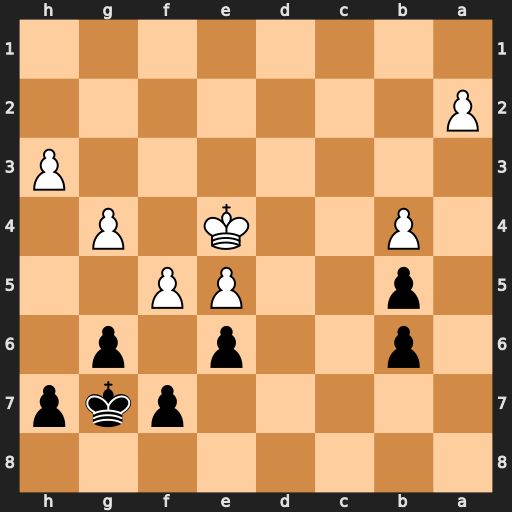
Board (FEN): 8/5pkp/1p2p1p1/1p2PP2/1P2K1P1/7P/P7/8
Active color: b
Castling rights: -
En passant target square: -
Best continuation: gxf5+ gxf5 Kh6 fxe6 fxe6